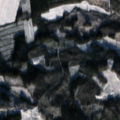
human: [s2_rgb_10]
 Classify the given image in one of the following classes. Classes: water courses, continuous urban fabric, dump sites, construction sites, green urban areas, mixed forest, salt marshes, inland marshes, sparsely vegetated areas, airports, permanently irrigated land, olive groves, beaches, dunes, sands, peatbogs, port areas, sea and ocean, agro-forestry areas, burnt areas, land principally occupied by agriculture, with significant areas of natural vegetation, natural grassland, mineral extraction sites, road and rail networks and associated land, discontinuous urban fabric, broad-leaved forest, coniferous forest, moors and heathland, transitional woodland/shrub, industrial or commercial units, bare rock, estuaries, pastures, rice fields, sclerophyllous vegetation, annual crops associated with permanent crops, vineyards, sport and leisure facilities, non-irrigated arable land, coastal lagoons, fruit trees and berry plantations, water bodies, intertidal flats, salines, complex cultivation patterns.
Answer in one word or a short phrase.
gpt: non-irrigated arable land, land principally occupied by agriculture, with significant areas of natural vegetation, coniferous forest, mixed forest